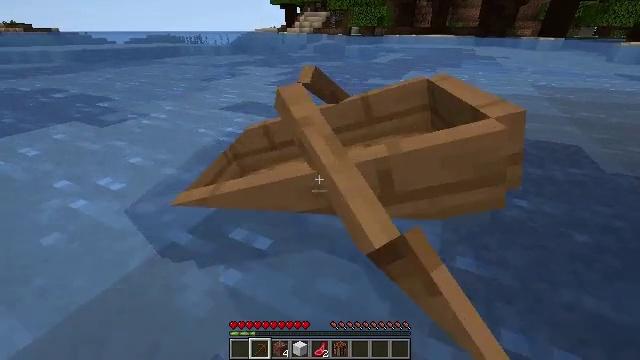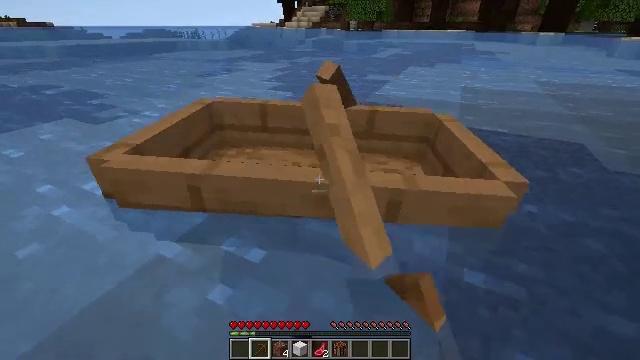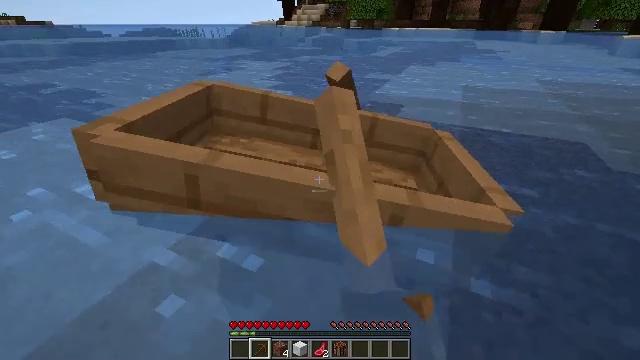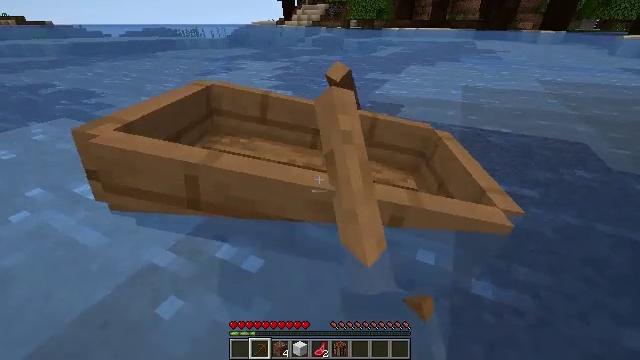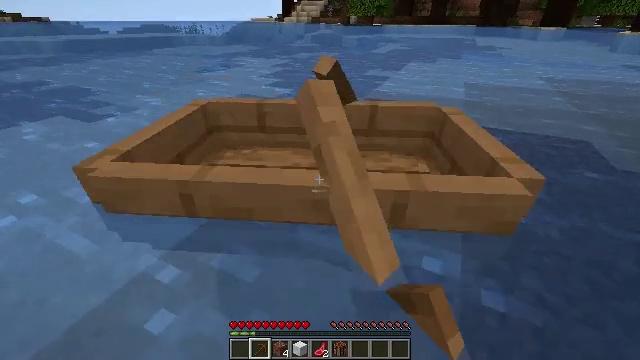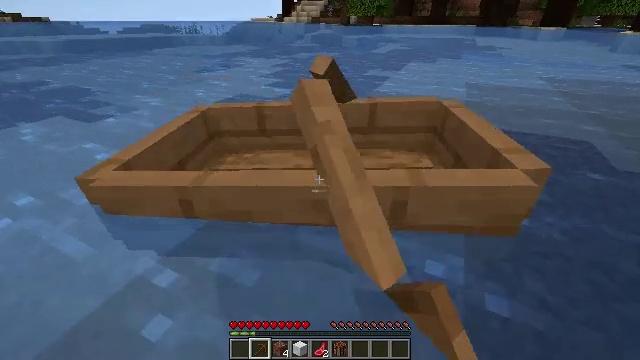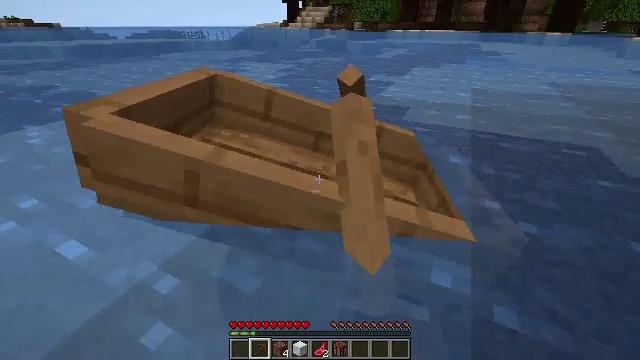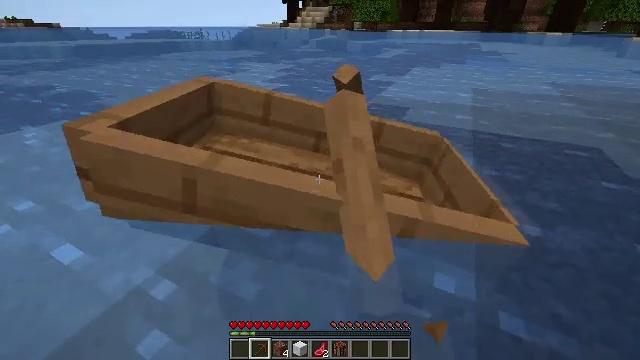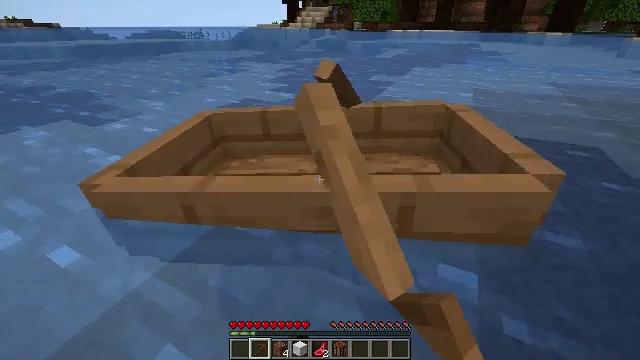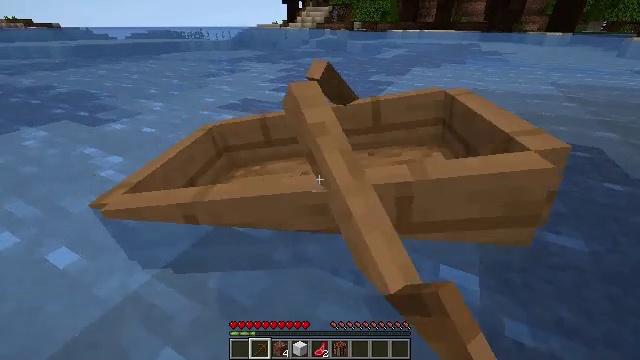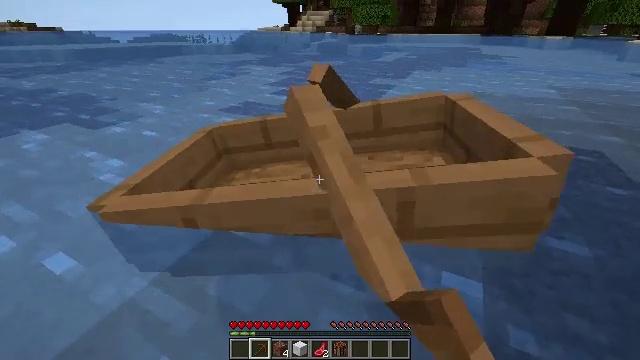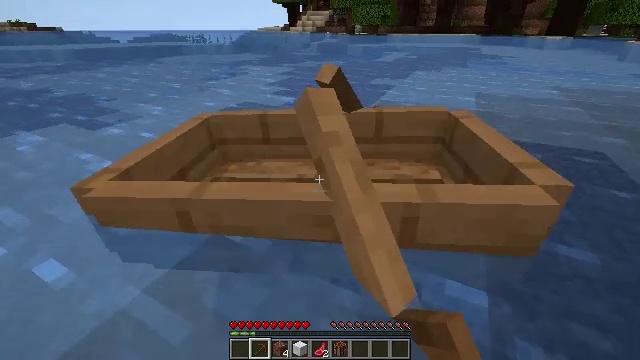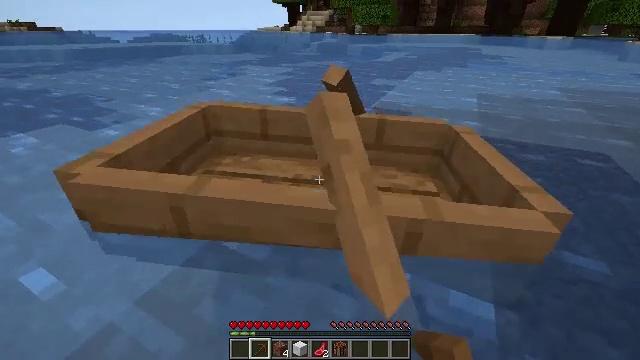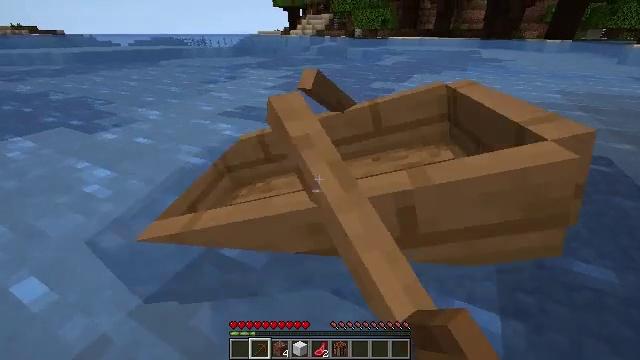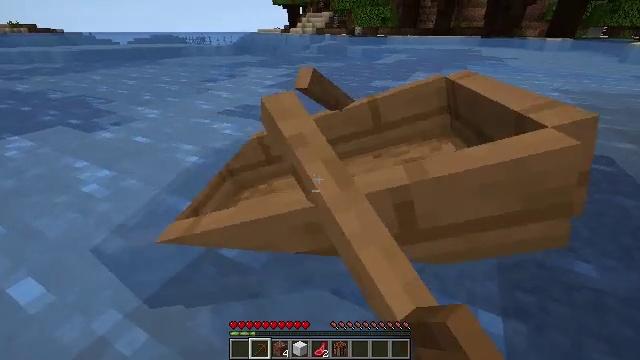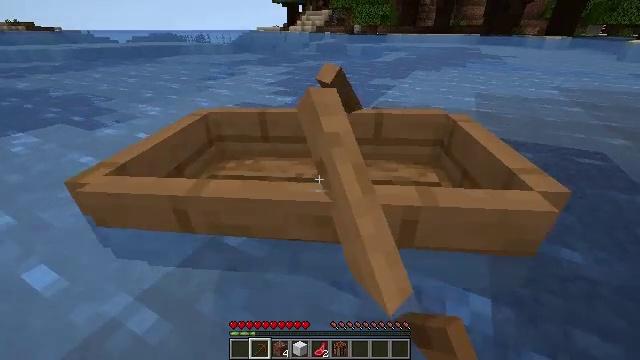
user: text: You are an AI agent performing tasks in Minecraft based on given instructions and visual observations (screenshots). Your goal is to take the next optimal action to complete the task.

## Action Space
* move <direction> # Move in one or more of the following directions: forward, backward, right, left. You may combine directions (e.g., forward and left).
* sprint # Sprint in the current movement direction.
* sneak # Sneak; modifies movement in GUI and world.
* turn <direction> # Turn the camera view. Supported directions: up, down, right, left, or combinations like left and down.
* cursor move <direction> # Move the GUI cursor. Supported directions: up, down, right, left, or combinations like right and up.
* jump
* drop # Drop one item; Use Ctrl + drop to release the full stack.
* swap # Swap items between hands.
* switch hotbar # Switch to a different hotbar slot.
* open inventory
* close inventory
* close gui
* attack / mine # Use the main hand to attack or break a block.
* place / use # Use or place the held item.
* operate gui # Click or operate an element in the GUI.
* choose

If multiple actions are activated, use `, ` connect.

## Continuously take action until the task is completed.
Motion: motion action
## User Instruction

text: Harvest dark oak log for resources.
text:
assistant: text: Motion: attack / mine
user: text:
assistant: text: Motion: attack / mine
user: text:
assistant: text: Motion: attack / mine
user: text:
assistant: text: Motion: attack / mine
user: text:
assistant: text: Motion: attack / mine
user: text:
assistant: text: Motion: no_op
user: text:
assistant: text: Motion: attack / mine
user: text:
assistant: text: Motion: attack / mine
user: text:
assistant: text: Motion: attack / mine
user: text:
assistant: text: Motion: move forward, attack / mine
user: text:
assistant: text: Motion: move forward, attack / mine
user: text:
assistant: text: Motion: attack / mine
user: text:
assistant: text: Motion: attack / mine
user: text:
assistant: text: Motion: attack / mine
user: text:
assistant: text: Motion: attack / mine
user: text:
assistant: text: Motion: attack / mine
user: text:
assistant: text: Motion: no_op
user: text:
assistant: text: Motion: turn down, attack / mine
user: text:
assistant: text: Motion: attack / mine
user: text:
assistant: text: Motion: attack / mine
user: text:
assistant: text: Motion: attack / mine
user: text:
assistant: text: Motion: attack / mine
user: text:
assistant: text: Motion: attack / mine
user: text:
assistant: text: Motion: no_op
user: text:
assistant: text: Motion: attack / mine
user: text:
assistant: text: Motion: attack / mine
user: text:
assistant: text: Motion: turn up
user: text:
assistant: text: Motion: attack / mine
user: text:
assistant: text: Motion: attack / mine
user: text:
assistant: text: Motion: attack / mine